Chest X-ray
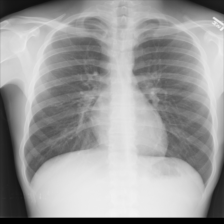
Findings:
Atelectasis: negative
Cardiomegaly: negative
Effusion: negative
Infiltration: negative
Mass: negative
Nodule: negative
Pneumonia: negative
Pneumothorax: negative
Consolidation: negative
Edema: negative
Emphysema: negative
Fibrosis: negative
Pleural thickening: negative
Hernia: negative